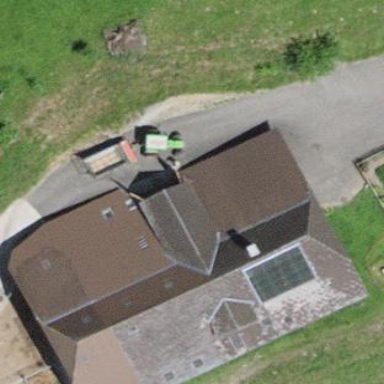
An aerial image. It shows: Farm building.